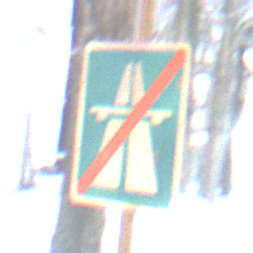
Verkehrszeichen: EndeAutbahn
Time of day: Night
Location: Outdoor (Urban)
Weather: Overcast
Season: Winter
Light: Artificial